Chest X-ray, PA view. Patient: 65 years old, sex M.
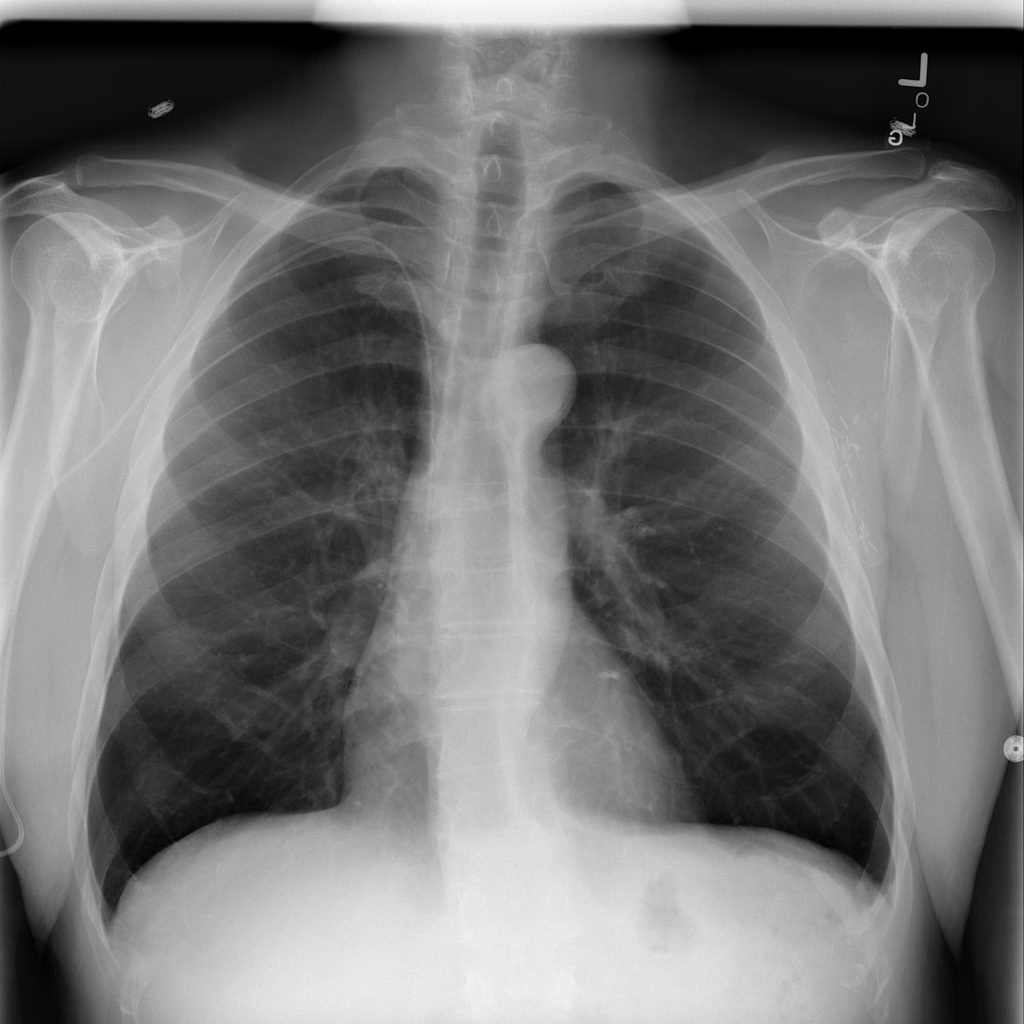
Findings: No Finding